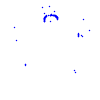
Particle: kaon